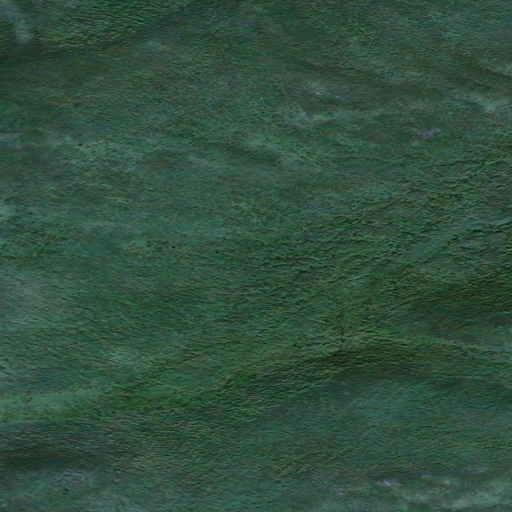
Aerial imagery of valley in Alaska named Money Gulch containing only unknown